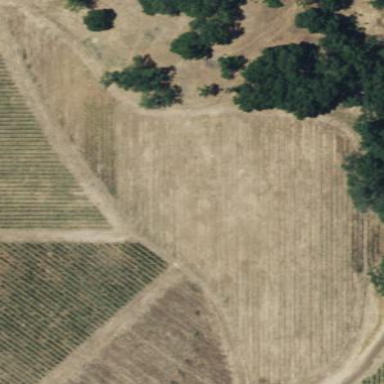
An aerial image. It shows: Beautiful vineyard in the countryside.